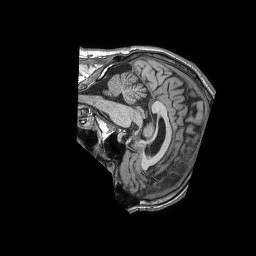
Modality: T1w
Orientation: sagittal
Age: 61
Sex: male
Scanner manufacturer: philips
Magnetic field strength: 1.5 T
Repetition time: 0.007571 s
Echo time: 0.003442 s